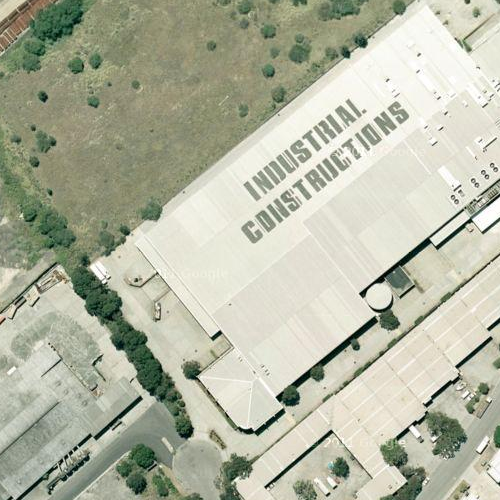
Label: sydney